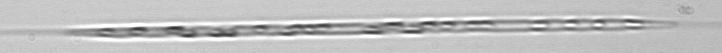
Label: Rhizosolenia